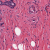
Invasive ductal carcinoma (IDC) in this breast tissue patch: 0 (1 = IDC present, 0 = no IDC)